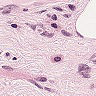
Metastatic tissue present: no